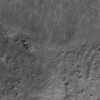
Label: not_dusty